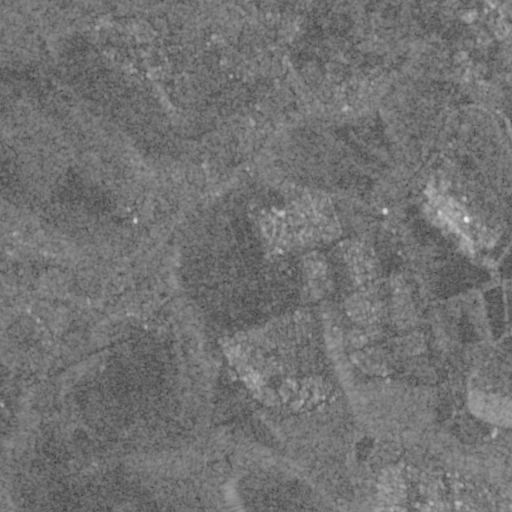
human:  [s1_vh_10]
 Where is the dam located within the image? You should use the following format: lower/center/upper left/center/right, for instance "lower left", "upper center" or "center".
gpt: The dam is located in the lower center of the image.
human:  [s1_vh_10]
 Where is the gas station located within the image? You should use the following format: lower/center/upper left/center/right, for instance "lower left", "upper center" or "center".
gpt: The gas station is located in the upper right of the image.
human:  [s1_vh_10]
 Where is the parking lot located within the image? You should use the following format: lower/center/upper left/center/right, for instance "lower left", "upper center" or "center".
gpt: The parking lot is located in the lower right of the image.
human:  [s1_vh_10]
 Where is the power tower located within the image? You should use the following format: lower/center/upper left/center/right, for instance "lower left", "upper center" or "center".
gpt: The power tower is located in the right of the image.
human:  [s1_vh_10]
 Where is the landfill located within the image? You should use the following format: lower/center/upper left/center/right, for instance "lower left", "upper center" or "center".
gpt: There is no landfill in the image.

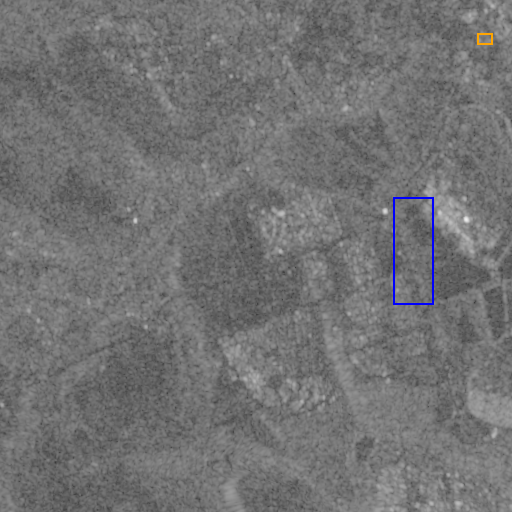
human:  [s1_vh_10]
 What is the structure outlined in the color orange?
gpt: The structure outlined in orange is a gas station.
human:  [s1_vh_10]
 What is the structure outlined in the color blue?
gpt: The structure outlined in blue is a park.
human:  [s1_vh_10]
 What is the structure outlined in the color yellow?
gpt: There is no yellow outline.